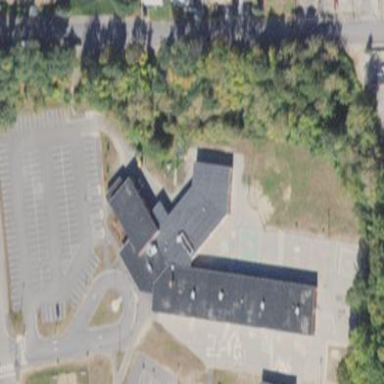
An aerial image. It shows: School building.